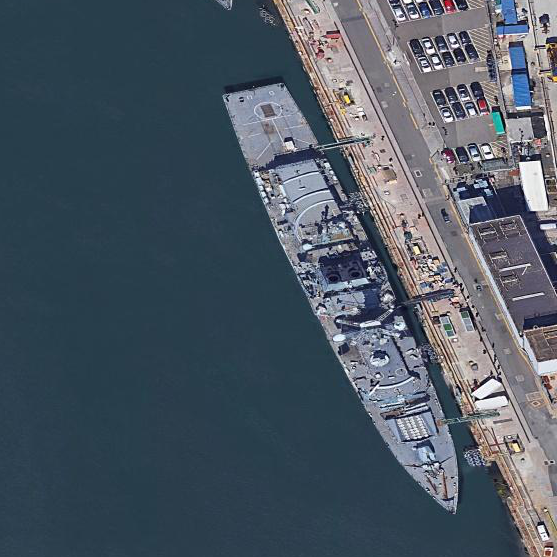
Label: Type_45_destroyer